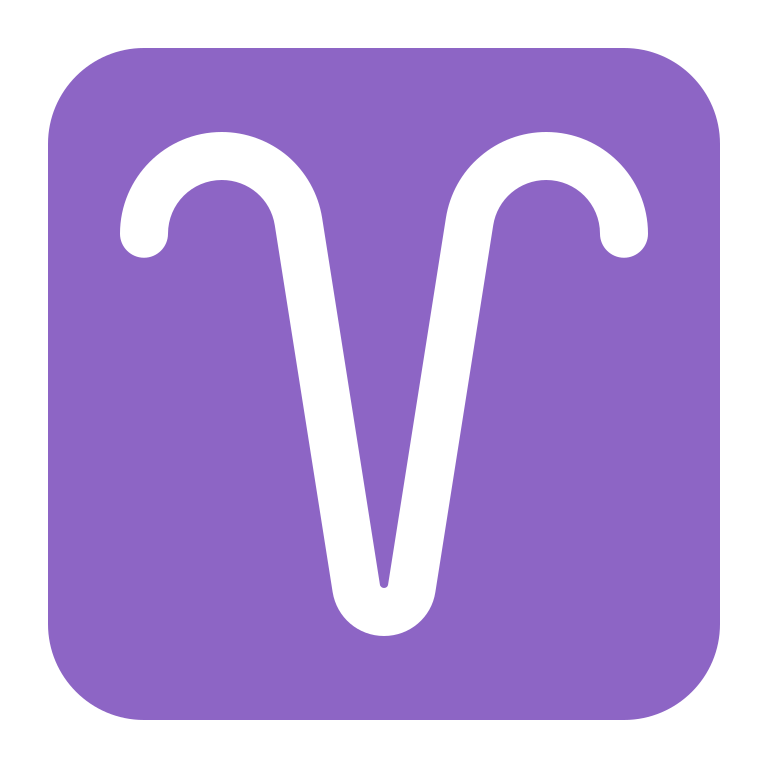
aries flat